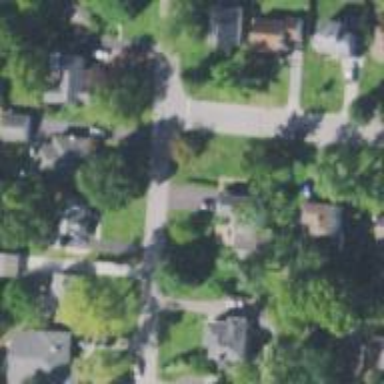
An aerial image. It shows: Residential driveway.